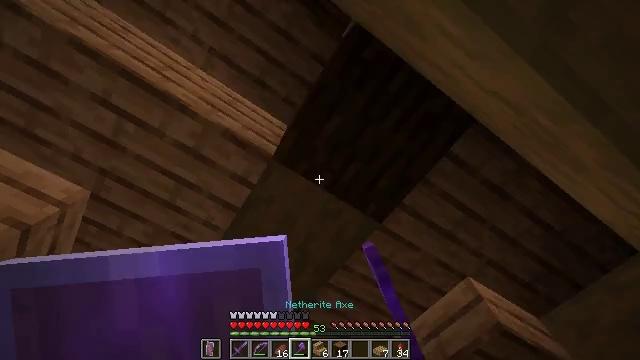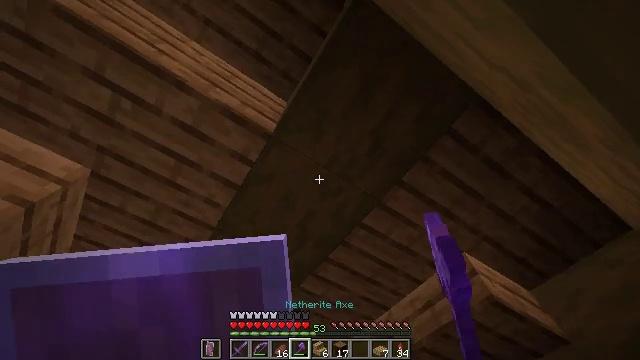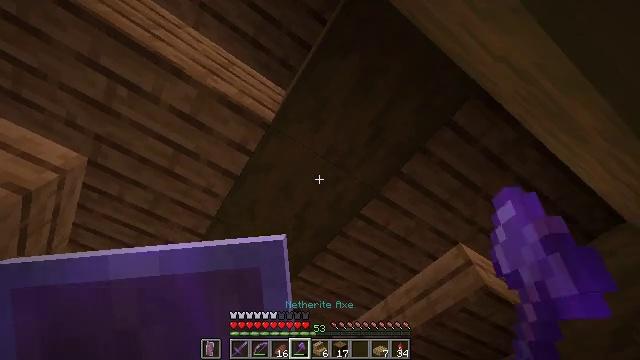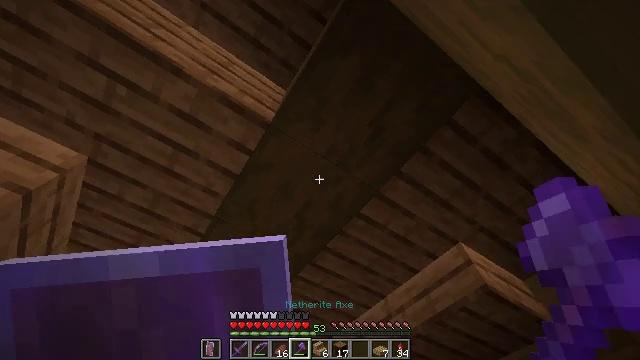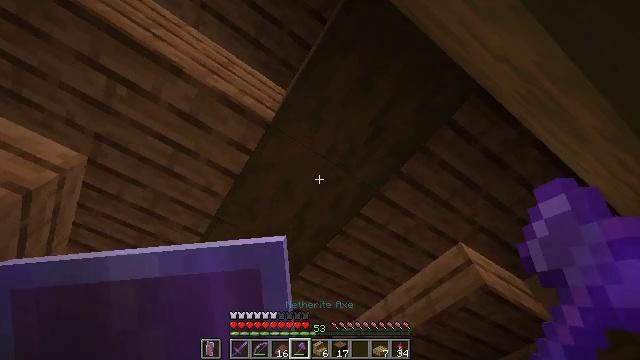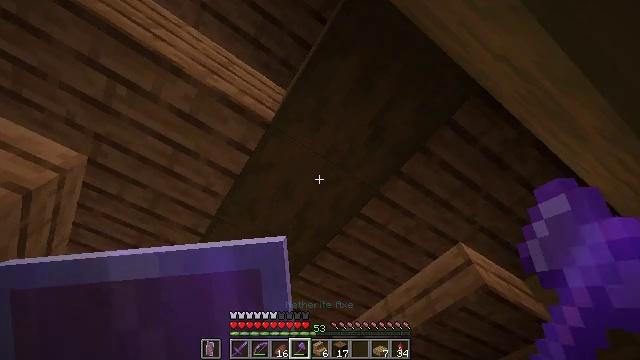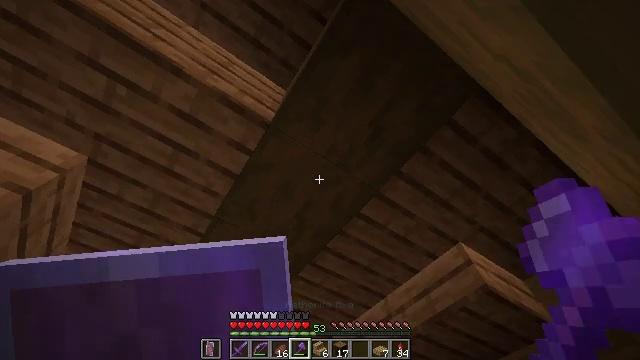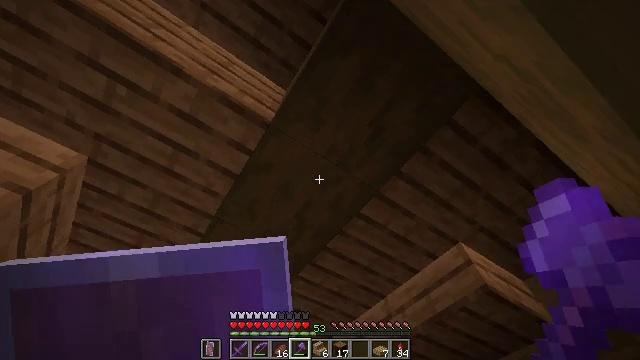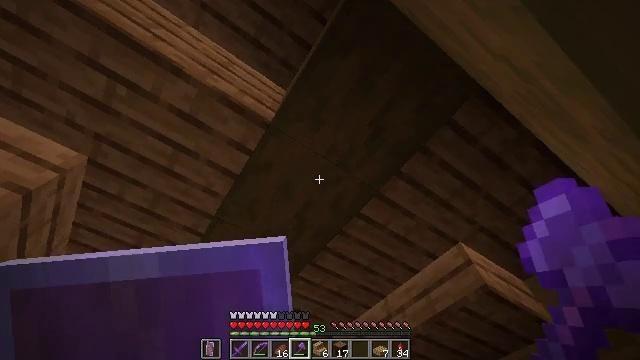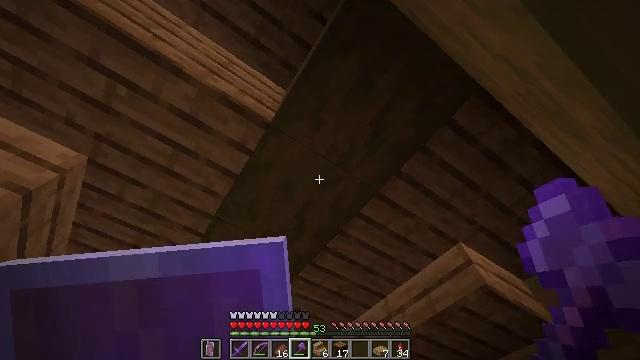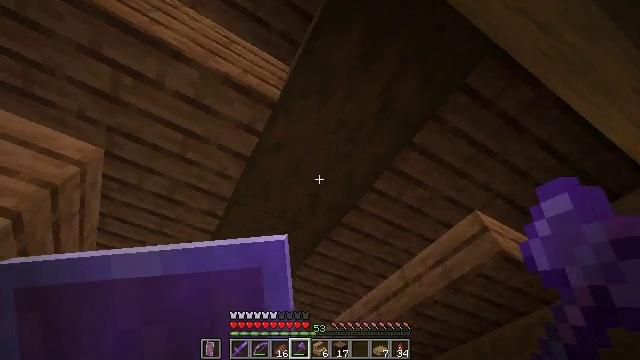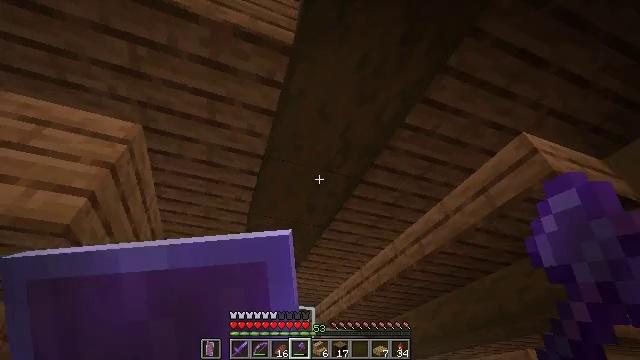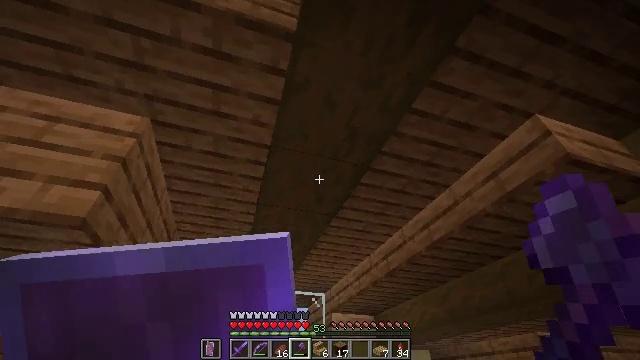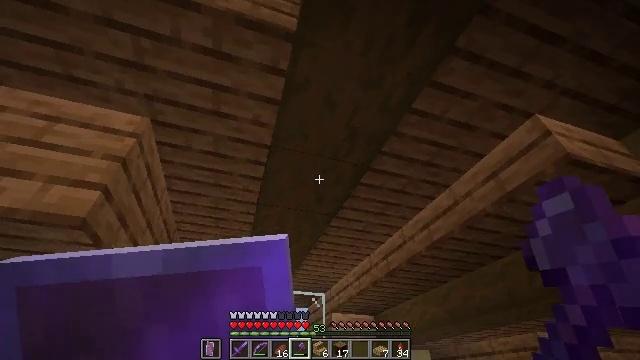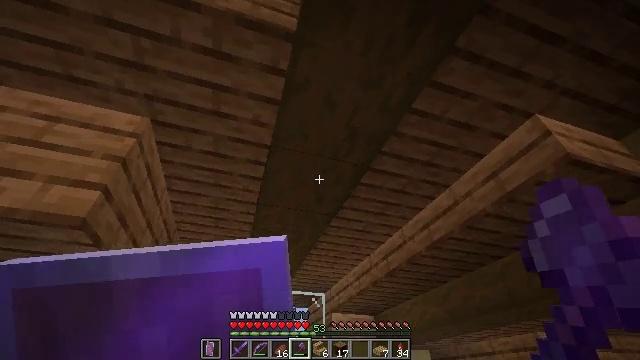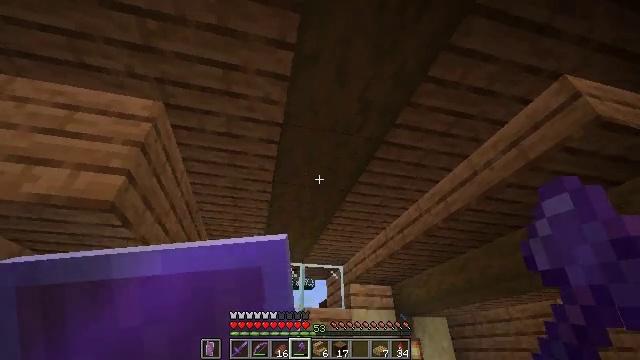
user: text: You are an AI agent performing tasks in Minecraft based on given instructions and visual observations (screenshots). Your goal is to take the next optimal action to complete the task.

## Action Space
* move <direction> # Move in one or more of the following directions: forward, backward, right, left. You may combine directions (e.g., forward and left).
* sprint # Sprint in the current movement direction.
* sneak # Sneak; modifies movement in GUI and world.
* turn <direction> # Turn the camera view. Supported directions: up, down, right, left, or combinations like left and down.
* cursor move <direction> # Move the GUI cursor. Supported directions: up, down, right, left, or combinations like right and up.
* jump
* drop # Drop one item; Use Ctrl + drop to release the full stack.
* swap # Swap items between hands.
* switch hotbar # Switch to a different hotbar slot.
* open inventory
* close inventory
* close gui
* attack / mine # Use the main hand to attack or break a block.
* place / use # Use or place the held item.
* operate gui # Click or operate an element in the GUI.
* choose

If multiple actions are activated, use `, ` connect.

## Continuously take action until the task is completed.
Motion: motion action
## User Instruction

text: Collect spruce log for building materials.
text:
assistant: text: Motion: sneak, turn down
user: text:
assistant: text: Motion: sneak, turn down
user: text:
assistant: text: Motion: sneak
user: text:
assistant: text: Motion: sneak
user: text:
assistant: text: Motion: sneak
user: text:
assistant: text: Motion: sneak
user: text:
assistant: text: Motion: sneak
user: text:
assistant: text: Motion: sneak
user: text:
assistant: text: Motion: sneak
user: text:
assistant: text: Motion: sneak, turn left and down
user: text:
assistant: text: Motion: sneak, turn left and down
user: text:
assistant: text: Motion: sneak, turn left and down
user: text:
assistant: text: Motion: sneak
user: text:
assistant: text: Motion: sneak
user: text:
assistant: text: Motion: sneak, turn left and down
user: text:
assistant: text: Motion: sneak, turn left and down
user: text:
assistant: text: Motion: turn left and down
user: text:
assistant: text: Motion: turn left and down
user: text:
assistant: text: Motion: turn down
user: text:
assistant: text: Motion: no_op
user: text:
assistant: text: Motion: no_op
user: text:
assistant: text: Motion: move back
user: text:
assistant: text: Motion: move back, turn right and up
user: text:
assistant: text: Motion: move back, turn right and up
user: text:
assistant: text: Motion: move back, turn up
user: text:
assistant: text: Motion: move back, turn up
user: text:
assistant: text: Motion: move back, turn up
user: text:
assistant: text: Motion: move back
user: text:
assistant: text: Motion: move back
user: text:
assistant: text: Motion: move back, turn up